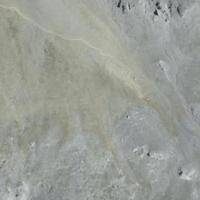
EUNIS habitat code: 48
Species observed at this site:
Silene acaulis
Ranunculus glacialis